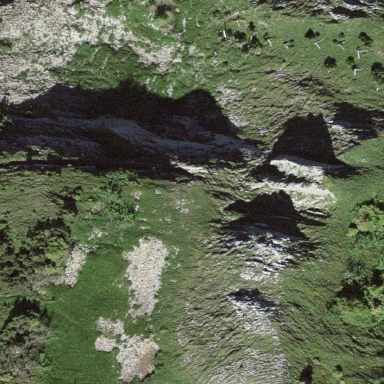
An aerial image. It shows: Landscape of bare rock.